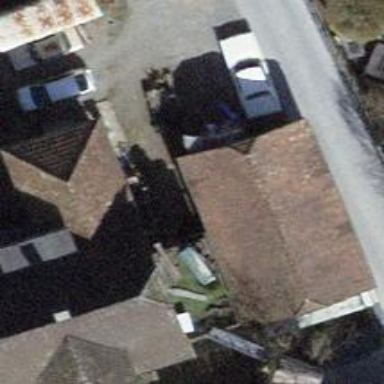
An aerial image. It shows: Building with tiled roof.